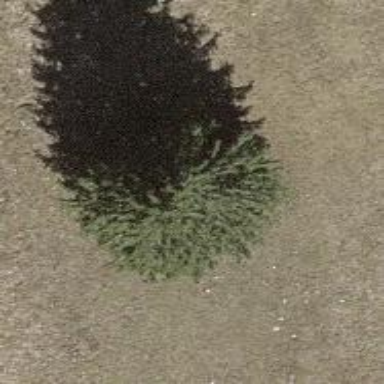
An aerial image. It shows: Needle-leaved tree in its natural environment.